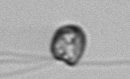
Label: flagellate_morphotype1